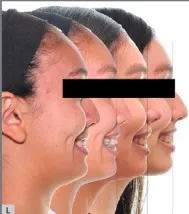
Extraoral.
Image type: medical_photograph (skin_photograph)